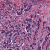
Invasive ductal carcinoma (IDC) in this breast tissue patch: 1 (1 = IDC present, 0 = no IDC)